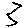
Label: zigzag